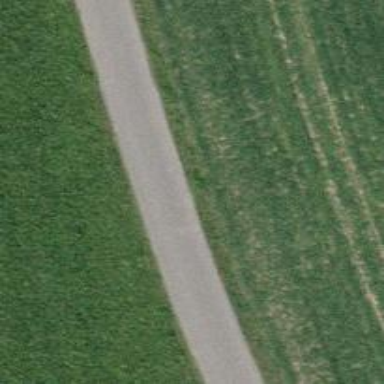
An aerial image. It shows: Asphalt track with grade1 track type mainly used by agricultural motorcars.